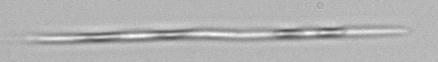
Label: Pseudo-nitzschia